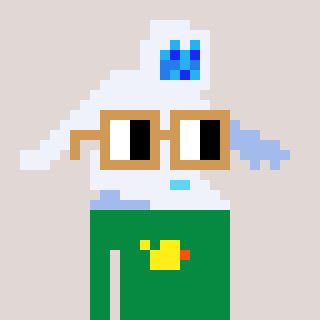
a pixel art character with square brown glasses, a yeti-shaped head and a green-colored body on a warm background